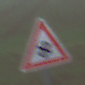
Verkehrszeichen: SchneeOderEisglaette
Umgebung: Outdoor, RoadRail
Tageszeit: MorningAfternoon
Wetter: Overcast
Licht: Natural
Jahreszeit: NotSpecified
Kontrast: LowContrast